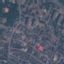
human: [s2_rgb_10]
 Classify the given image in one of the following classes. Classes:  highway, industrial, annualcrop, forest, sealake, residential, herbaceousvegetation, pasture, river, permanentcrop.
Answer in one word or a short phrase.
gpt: Residential